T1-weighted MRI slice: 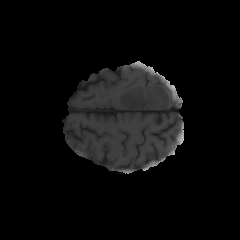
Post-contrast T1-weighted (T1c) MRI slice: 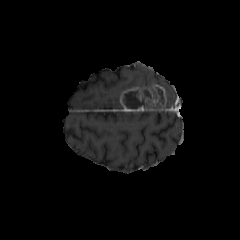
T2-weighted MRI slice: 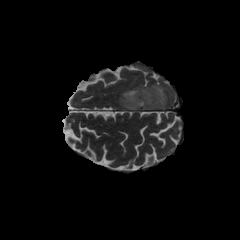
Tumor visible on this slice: yes